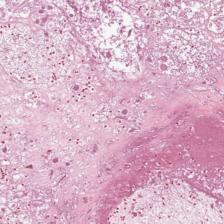
Label: Non-Viable-Tumor